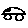
Label: car